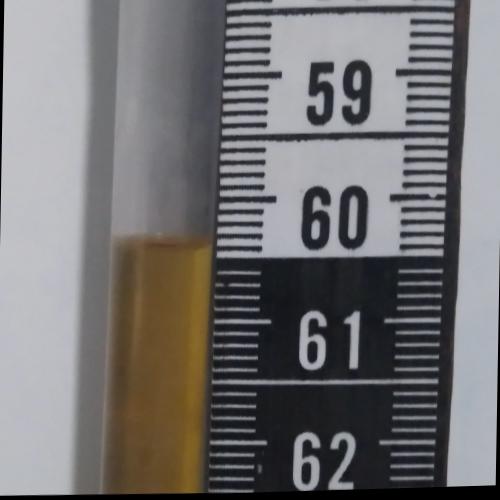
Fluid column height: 60.4 cm